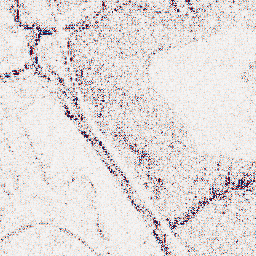
Category: wavelet
Decomposition family: wavelet_reverse_biorthogonal
Decomposition parameters: wavelet: rbio2.4
level: 1
Upsampling method: quartic
Upsampling parameters: scale: 4
Upsampling scale: 4